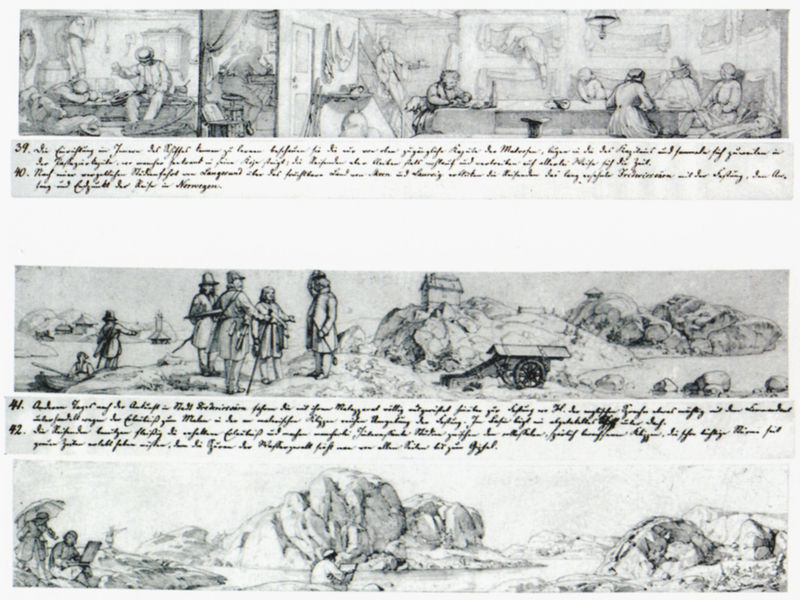
Titel: Reise in Norwegen
Künstler: Sixt Thon
Standort: Weimar
Institution: Goethe-Nationalmuseum, Klassik Stiftung Weimar
Schlagwörter: felsen, gemälde, gruppe, mann, meer, wasser, weiß, fluss, frauen, landschaft, menschen, sitzen, ufer, frau, grau, hut, lampe, männer, raum, schwarz, skizze, szene, tisch, tische, zeichnung, zimmer, gebäude, haus, schirm, sonnenschirm, gesellschaft, zylinder, geschichte, stehen, stein, hügel, natur, hütte, insel, land, drei, personen, boot, karren, ruder, räder, schrift, berge, fels, gebirge, grafik, graphik, hütten, speichen, arbeiter, rad, wagen, romantik, dampf, soldaten, freizeit, france, maler, streifen, stube, panorama, italie, tusche, kanone, druck, schwarz weiß, comic, stich, blanc, künstler, noir, illustration, säbel, text, bericht, degen, dreispitz, räume, entwurf, jagd, serie, zeichnen, landwirtschaft, geschütz, zeilen, skizzen, posten, gravure, illusion, szenen, zeichner, texte, akademie, handschrift, gasthaus, schlachtfeld, zeichnungen, erzählung, bildergeschichte, plume, histoire, illustrationen, allemagne, hollande, landhscaft, stationen, episode, dampfen, bildgeschichte, vermessen, marchand, voyage, arbeite, comoc, numerierungen, vermesser, carnet, vie, 19. jahrhundert, 40, 39, deegen, 41, wirtstaus, schrift+schwarz, 42, belgique, felosen, tisserand, cannon